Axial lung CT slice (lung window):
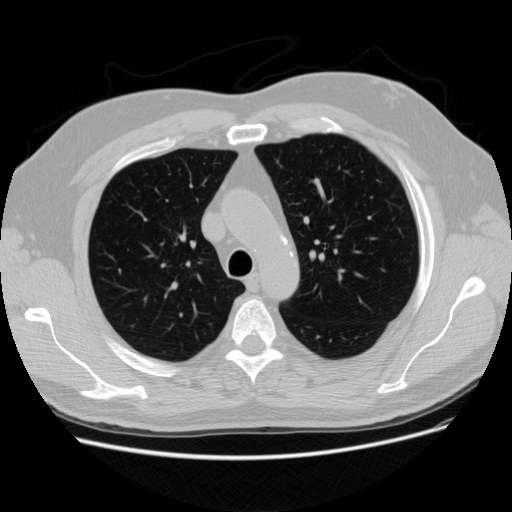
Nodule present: no